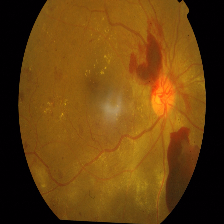
Diabetic retinopathy grade: Proliferative DR